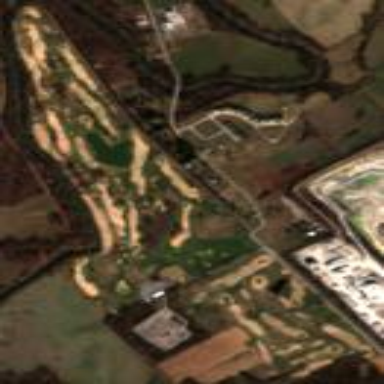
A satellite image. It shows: Golf course surrounded by greenery.